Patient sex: F
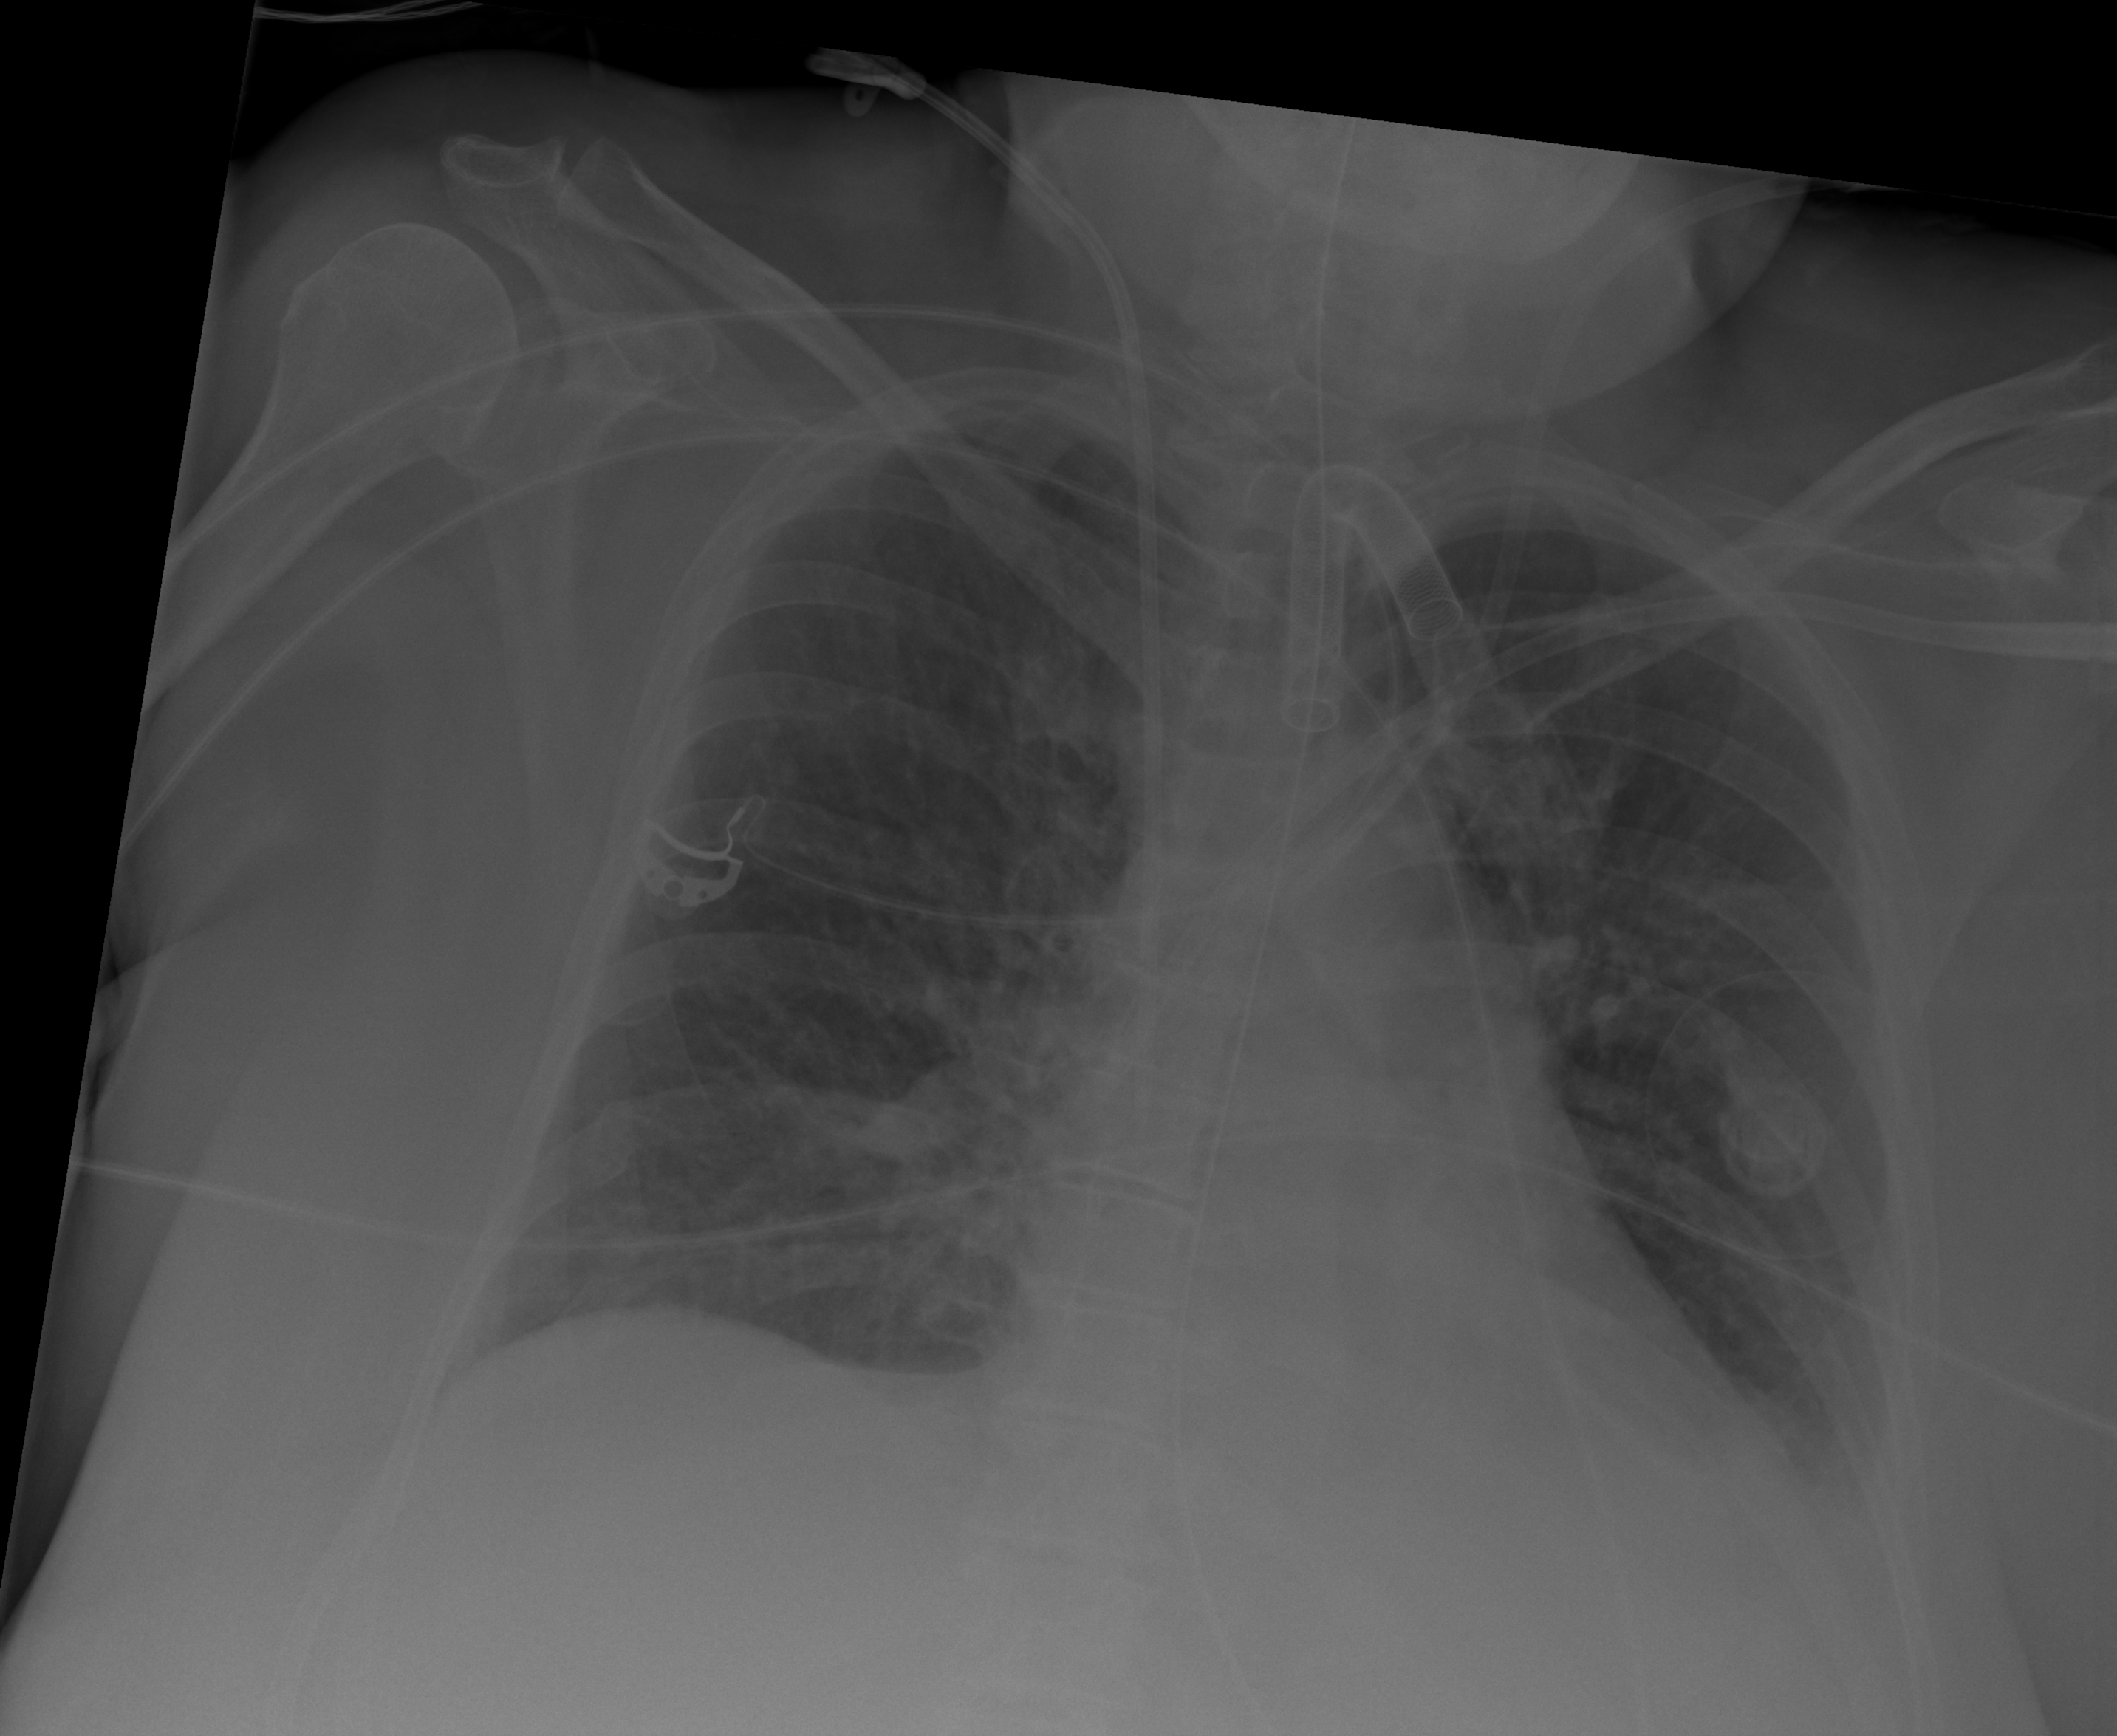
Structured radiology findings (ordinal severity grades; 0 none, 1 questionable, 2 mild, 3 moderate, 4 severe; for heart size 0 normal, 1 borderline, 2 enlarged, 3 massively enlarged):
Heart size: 2
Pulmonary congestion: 2
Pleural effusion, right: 0
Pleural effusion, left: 2
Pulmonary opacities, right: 0
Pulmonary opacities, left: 0
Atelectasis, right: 0
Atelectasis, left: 2